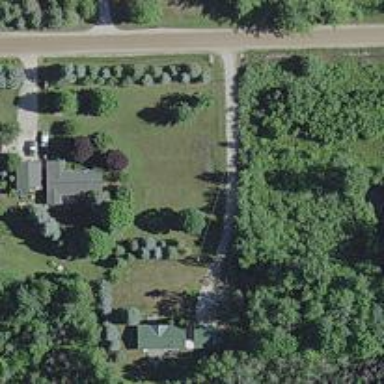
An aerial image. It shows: Driveway leading to service road.